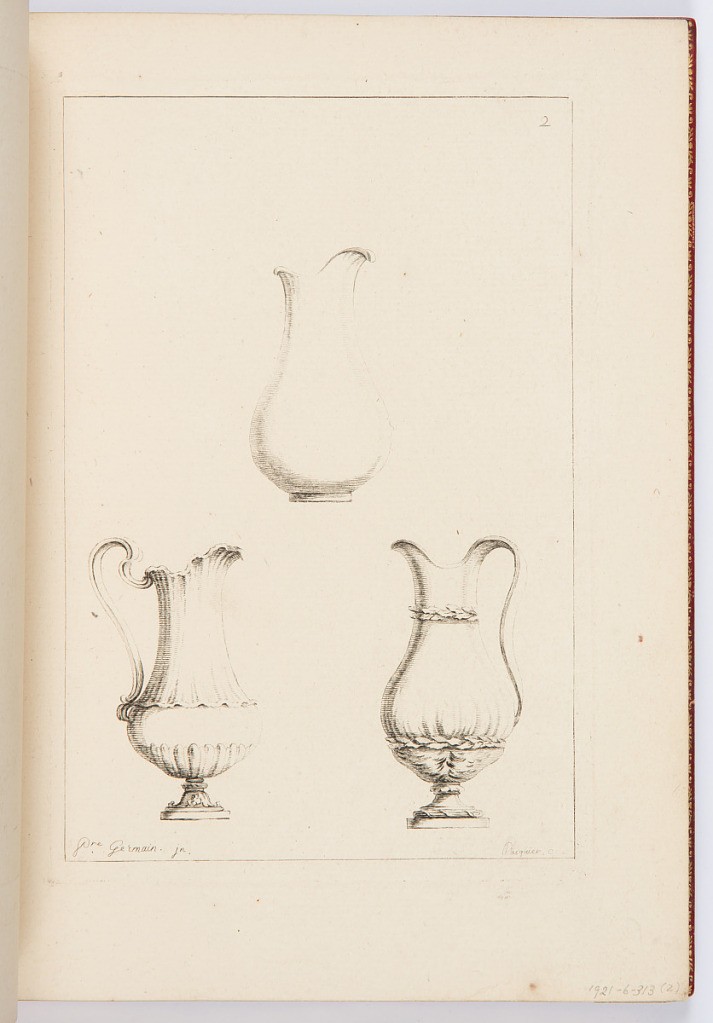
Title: Burette
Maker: Pierre Germain, French, 1703 - 1783
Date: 1748
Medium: Etching on laid paper
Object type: Print
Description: Three designs for pitchers. The pitcher at top represents a simple line outline showcasing the shape. The two pitchers below feature varying decoration at the lips, handles, and feet; the pitchers are decorated with ornament motifs including fluting, gadrooning, acanthus leaf, and bound leaf. The plate is signed and numbered.